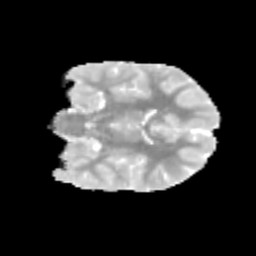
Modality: MD
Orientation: coronal
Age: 9
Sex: female
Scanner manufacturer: siemens
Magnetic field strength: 3 T
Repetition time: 3.8 s
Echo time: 0.07 s